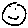
Label: smiley face